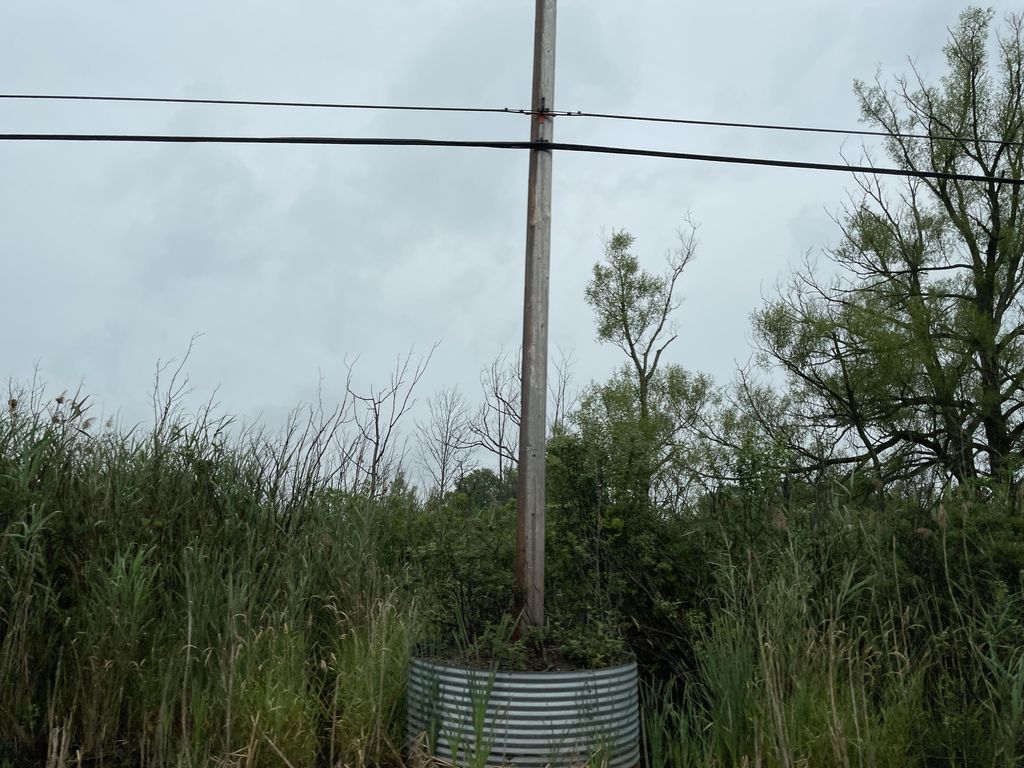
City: kitchener-waterloo